Question: I am trying to click on "View Users" but for some reason it works with Chrome but not firefox.
'''
//this clicks on the Admin tasks on the top.
driver.findElement(By.id("x-auto-34")).click();
//moves mouse over user profile management under the drop down menu for admin task
actions.moveToElement(driver.findElement(By.id("UserProfileManagement"))).build().perform();
//finds user configuration and clicks.
driver.findElement(By.id("ViewUsers")).click();
'''
I tried this with xpath also but got the same issue only with firefox.
When i run it, it doesnt get any noelement found exception or anything.
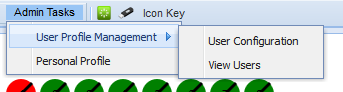
Answer: This happens to me a lot when developing Selenium automation. Sometimes actions executed on a 'WebElement' just fail to work. I use a Javascript workaround to execute clicks when the Selenium click method doesn't work:
'''
WebElement element = driver.findElement(By.id("ViewUsers"));
JavascriptExecutor executor = (JavascriptExecutor)driver;
executor.executeScript("arguments[0].click();", element);
'''